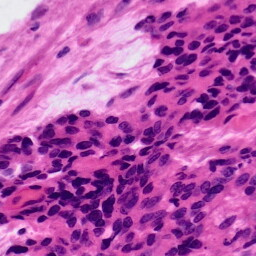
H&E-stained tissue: Ovarian